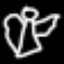
Label: angel